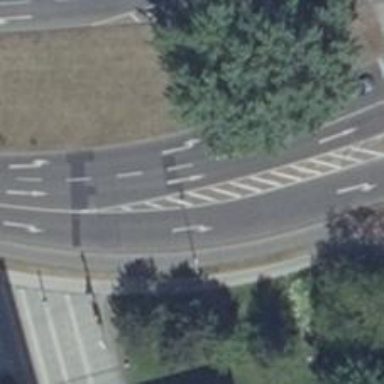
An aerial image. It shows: Asphalt road with primary highway designation featuring traffic calming island.